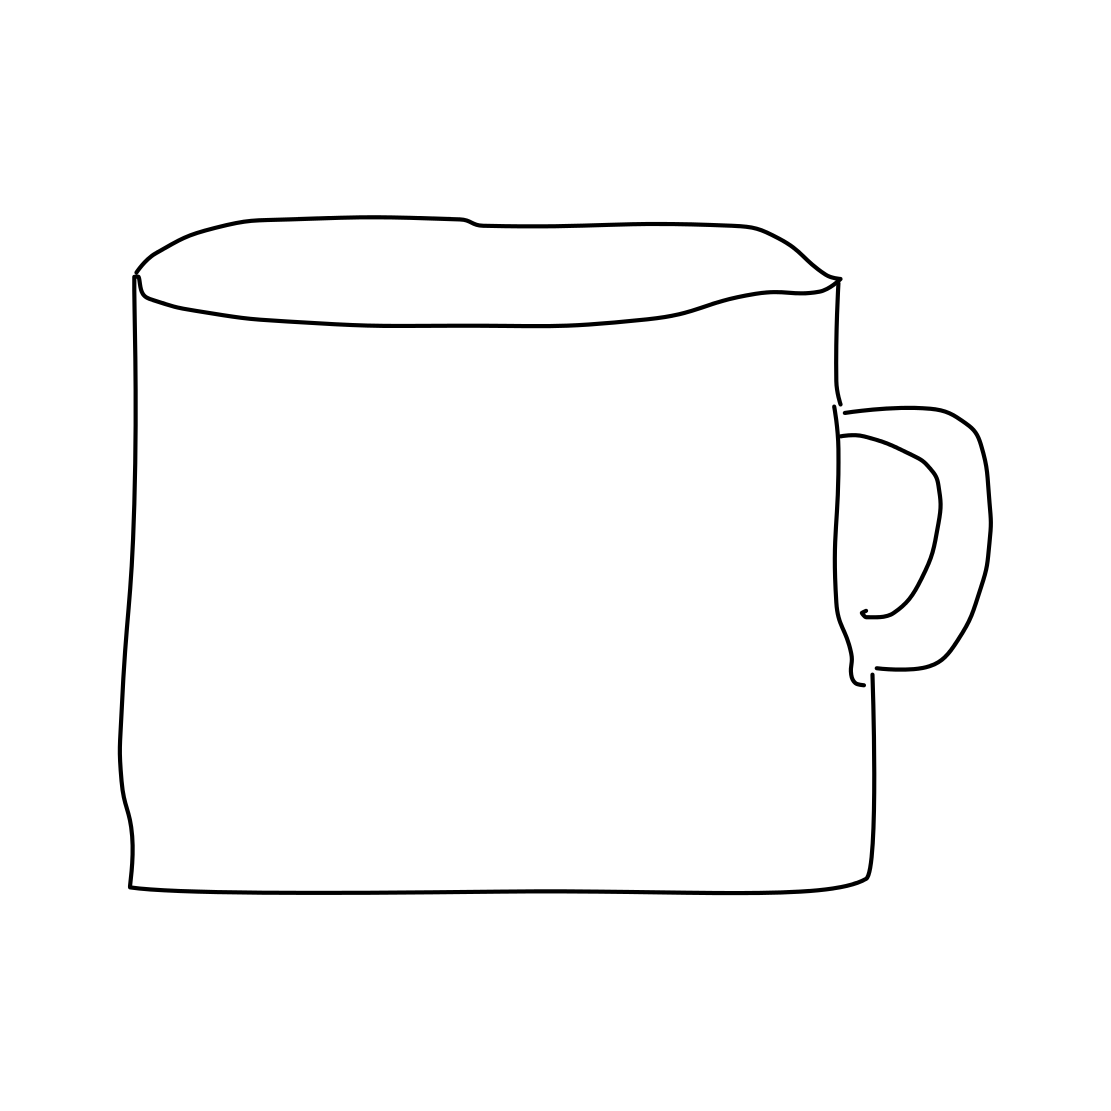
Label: mug